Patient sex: M
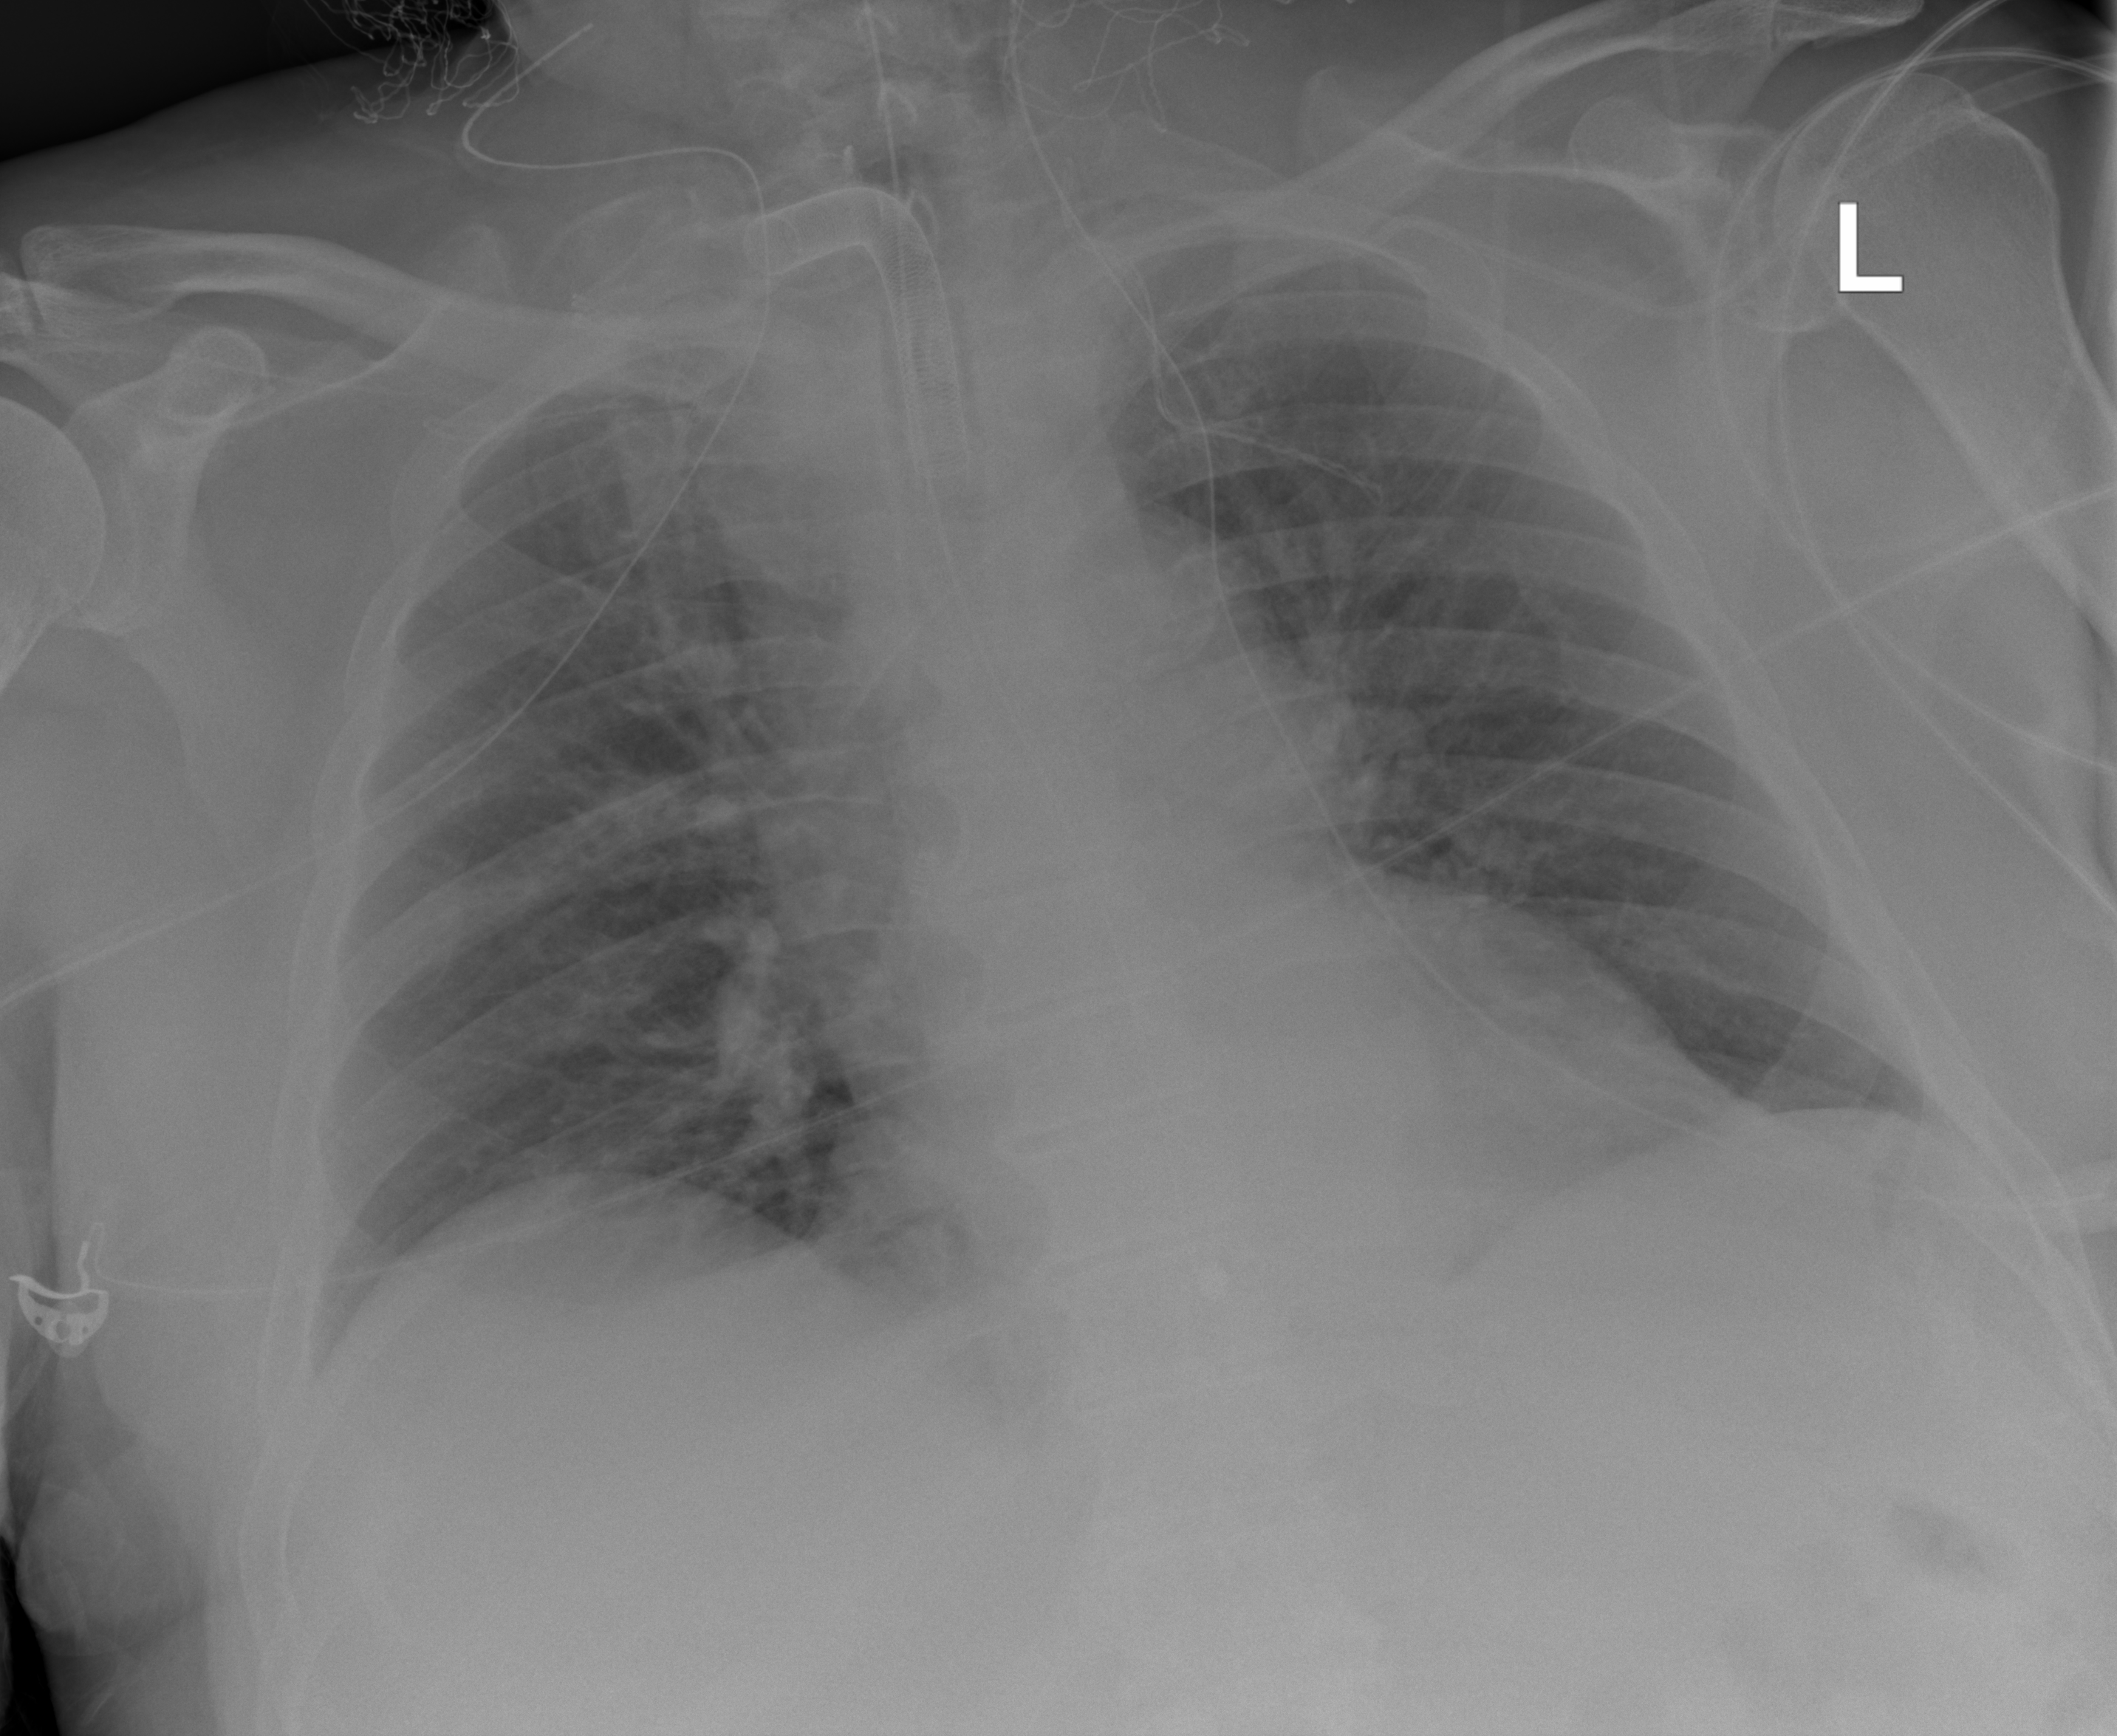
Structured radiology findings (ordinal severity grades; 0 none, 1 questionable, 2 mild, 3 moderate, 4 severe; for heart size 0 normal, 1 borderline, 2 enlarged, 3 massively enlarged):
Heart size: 0
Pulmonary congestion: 1
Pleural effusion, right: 0
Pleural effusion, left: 0
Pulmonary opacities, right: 0
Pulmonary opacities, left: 0
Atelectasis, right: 0
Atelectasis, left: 0